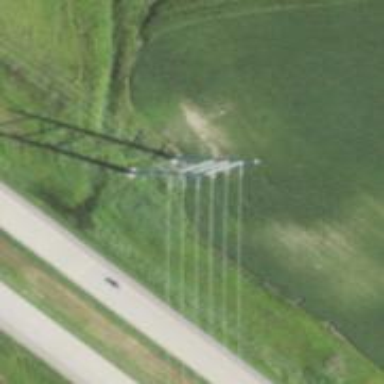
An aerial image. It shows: Power tower.